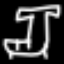
Label: chair